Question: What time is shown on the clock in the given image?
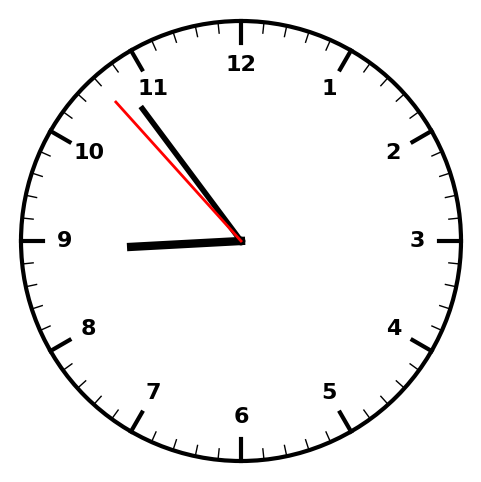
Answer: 08:53:53